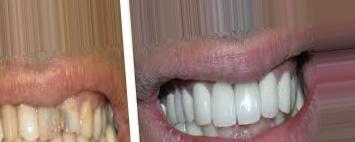
Condition: Tooth Discoloration